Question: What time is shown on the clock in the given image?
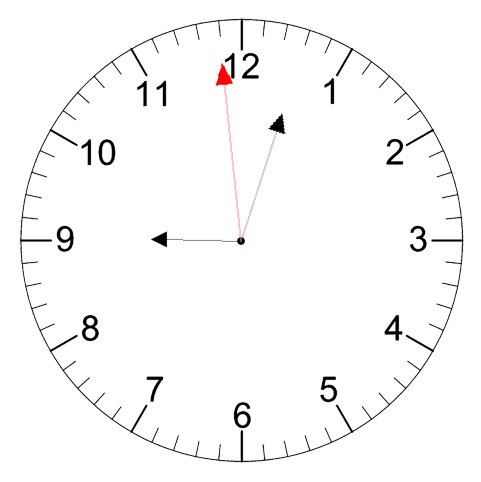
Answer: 09:02:59